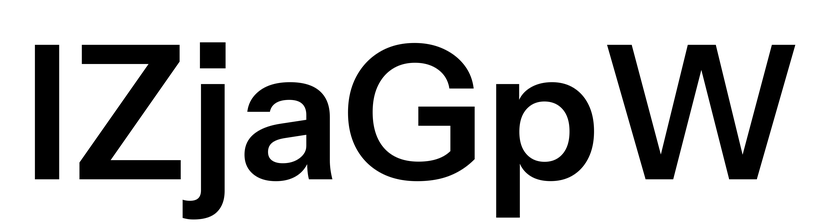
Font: InstrumentSans_SemiBold